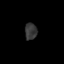
Tissue: skin
Cell type: Fibroblasts
Senescence score: 0.7684
Nuclear area (px): 203
Mean DAPI intensity: 53.768